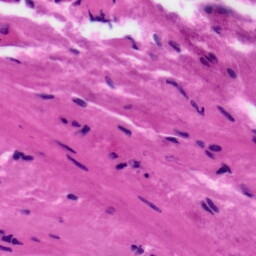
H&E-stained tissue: Tonsil